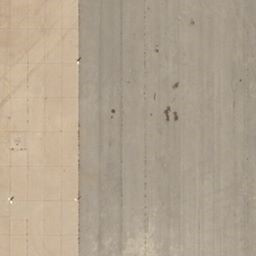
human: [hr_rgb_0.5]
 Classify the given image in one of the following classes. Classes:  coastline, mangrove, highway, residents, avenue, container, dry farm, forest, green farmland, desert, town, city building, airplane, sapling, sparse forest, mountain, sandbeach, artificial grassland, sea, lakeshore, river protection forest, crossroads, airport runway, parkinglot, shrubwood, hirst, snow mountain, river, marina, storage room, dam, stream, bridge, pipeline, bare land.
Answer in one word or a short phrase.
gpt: airport runway